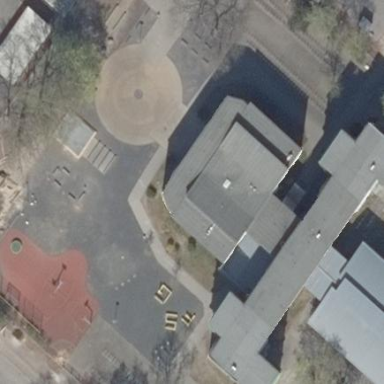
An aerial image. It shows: School building.